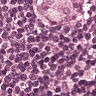
Metastatic tissue present: yes